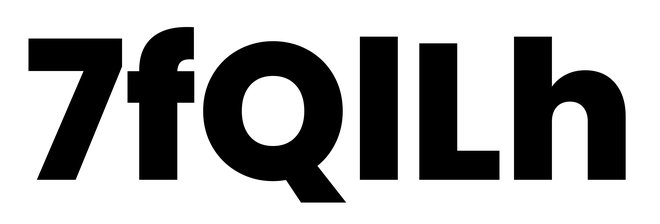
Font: Poppins-ExtraBold